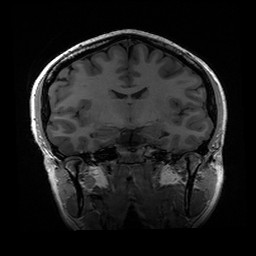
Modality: T1w
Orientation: coronal